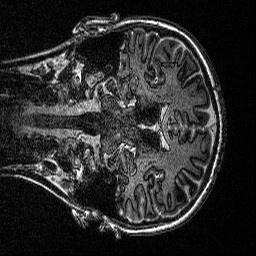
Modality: MP2RAGE
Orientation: coronal
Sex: female
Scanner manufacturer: siemens
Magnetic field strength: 3 T
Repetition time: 5 s
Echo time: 0.00292 s